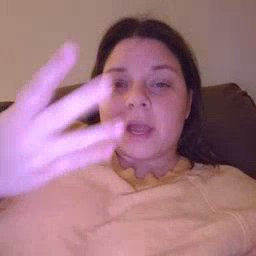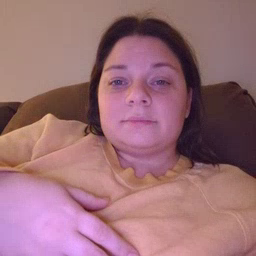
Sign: white